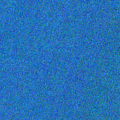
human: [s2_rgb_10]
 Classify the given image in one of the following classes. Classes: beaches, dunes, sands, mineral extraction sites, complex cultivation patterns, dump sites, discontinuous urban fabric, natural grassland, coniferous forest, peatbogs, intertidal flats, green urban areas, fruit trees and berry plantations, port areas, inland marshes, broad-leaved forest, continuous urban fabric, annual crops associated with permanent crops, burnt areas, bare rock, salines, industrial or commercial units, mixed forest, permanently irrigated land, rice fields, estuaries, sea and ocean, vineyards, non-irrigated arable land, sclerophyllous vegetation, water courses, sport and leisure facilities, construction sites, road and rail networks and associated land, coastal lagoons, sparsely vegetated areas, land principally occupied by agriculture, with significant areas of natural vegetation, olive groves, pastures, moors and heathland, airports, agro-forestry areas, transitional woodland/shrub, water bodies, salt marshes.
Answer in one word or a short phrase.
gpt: sea and ocean